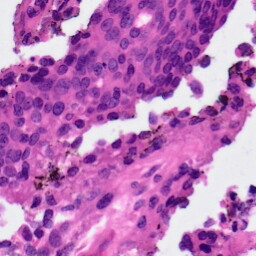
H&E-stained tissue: Ovarian